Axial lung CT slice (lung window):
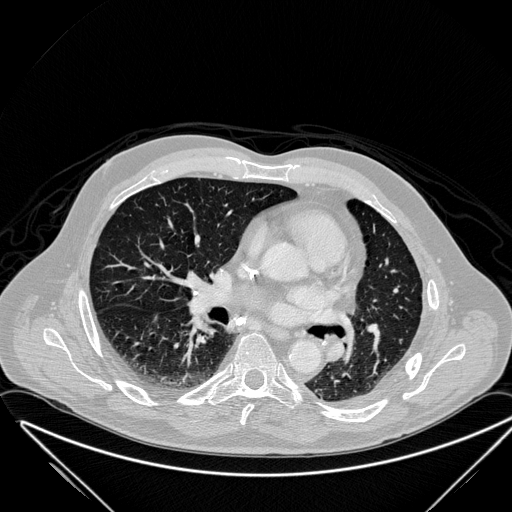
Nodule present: no